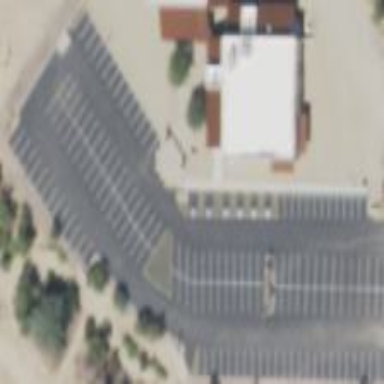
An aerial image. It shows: Parking area with asphalt surface.